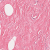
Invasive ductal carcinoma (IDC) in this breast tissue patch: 0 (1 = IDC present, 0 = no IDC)